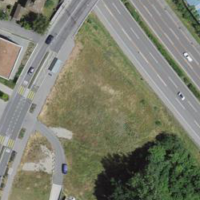
EUNIS habitat code: 57
Species observed at this site:
Convolvulus arvensis
Echium vulgare